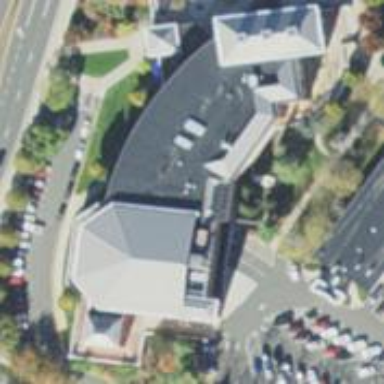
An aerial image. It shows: View of university building.